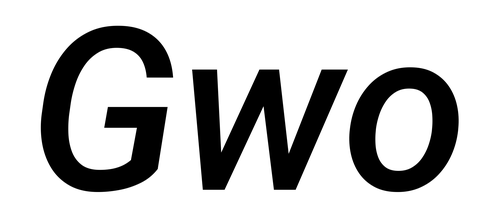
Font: Roboto-Italic_Medium_Italic